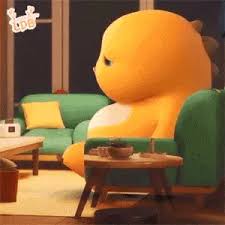
Label: nailong